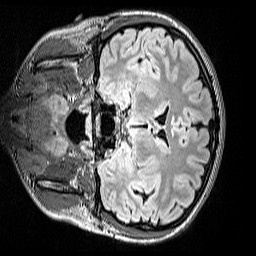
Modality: FLAIR
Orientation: coronal
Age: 12
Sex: female
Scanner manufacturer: siemens
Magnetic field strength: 3 T
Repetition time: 5 s
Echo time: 0.388 s